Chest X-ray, AP view. Patient: 56 years old, sex M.
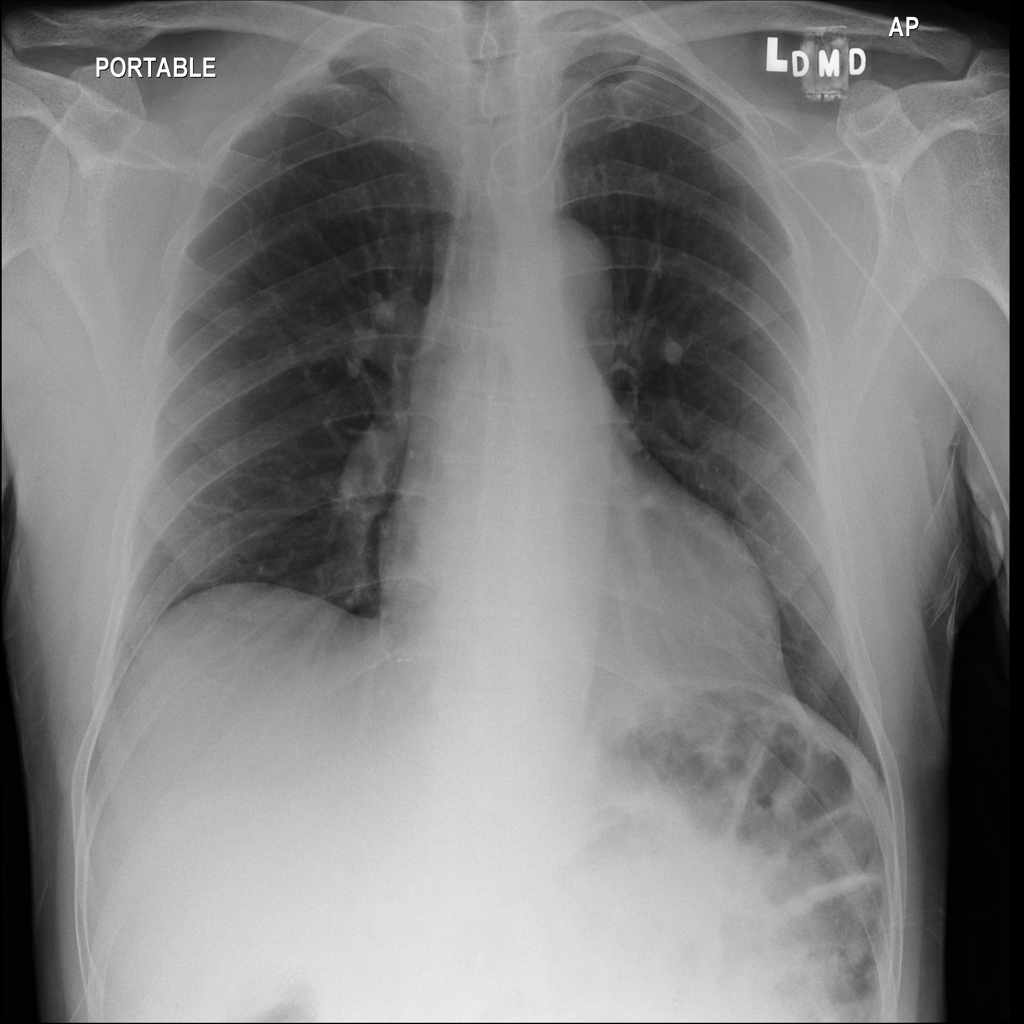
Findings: No Finding